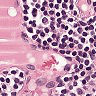
Metastatic tissue present: no